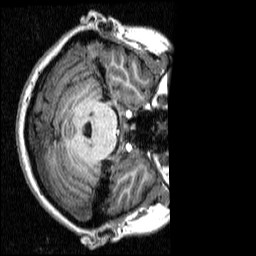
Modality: T1w
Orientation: axial